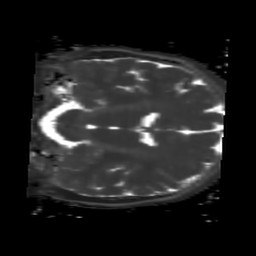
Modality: T2map
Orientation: coronal
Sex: female
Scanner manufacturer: siemens
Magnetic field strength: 3 T
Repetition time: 4 s